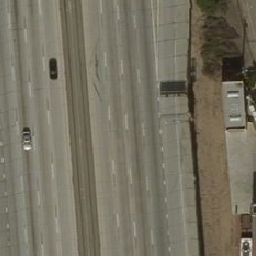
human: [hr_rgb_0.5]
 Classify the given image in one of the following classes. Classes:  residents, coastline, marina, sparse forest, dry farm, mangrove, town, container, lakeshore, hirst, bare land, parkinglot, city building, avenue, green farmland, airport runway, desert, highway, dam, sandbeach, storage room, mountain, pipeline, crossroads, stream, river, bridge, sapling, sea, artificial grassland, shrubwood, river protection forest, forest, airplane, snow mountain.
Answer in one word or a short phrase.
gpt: highway